Question: Considering the picture below

each values X could be identified by the indeces 'X_g_s_d_h'
'''
g = group g=[1:5]
s = subject number (variable for each g)
d = day number (variable for each s)
h = hour h=[1:24]
'''
so X_1_3_4_12 means that the value X is referred to the
'''
12th hour
of 4th day
of 3rd subject
of group 1
'''
First I calculate the mean (hour by hour) over all the days of each subject. Doing that the index d disappear and each subject is represented by a vector containing 24 values.
'X_g_s_h' will be the mean over the days of a subject.
Then I calculate the mean (subject by subject) of all the subjects belonging to the same group resulting in 'X_g_h'. Each group is represented by 1 vector of 24 values
Then I calculate the mean over the hours for each group resulting in 'X_g'. Each group now is represented by 1 single value
I would like to see if the means 'X_g' are significantly different between the groups.
Can you tell me what is the proper way?
ps
The number of subjects per group is different and it is also different the number of days for each subject. I have more than 2 groups
Thanks
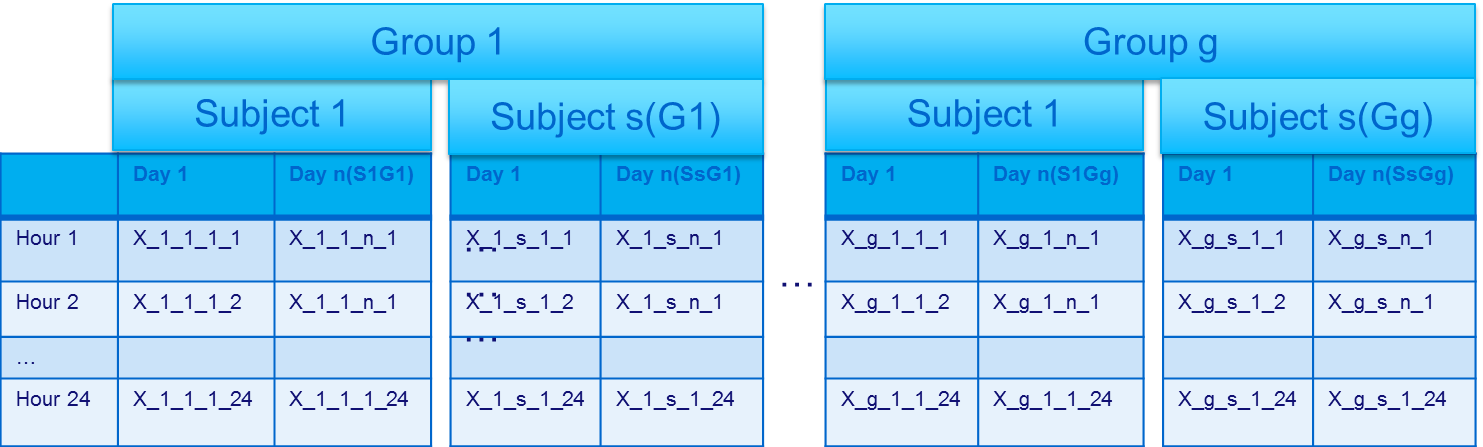
Answer: Ok so I am posting an answer to summarize some of the problems you may have.
1-First if we assume that you have only one measure that is repeated every hour for a certain amount of days, that is independent on which day you pick and each hour, then you can reshape your matrix into one column for each subject, per group and perform a ttest with repetitive measures.
2-If you cannot assume that your measure is independent on the hour, but is in day (lets say the concentration of a drug after administration that completely vanish before your next day measure), then you can make a ttest with repetitive measures for each hour (N hours), having a total of N tests.
3-If you cannot assume that your measure is independent on the day, but is in hour (lets say a measure for menstrual cycle, which we will assume stable at each day but vary between days), then you can make a ttest with repetitive measures for each day (M days), having a total of M tests.
4-If you cannot assume that your measure is independent on the day and hour, then you can make a ttest with repetitive measures for each day and hour, having a total of NXM tests.
In the cases where you cannot assume independence you can average the dependent variables, therefore removing the variance but also lowering you statistical power and interpretation.
In case 2, you can average the hours to have a mean concentration and perform a ttest with repetitive measures, therefore having only 1 test. Here you lost the information how it changed from hour 1 to N, and just tested whether the mean concentration between groups within the tested hours is different.
In case 3, you can average both hour and day, and test if for example the mean estrogen is higher in one group than in another, therefore having only 1 test. Again you lost information how it changed between the different days.
In case 4, you can average both hour and day, therefore having only 1 test. Again you lost information how it changed between the different hours and days.
Paired tests are not possible. Follow the same ideology but perform an unpaired test.